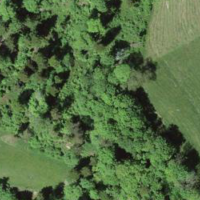
EUNIS habitat code: 41
Species observed at this site:
Euphorbia cyparissias